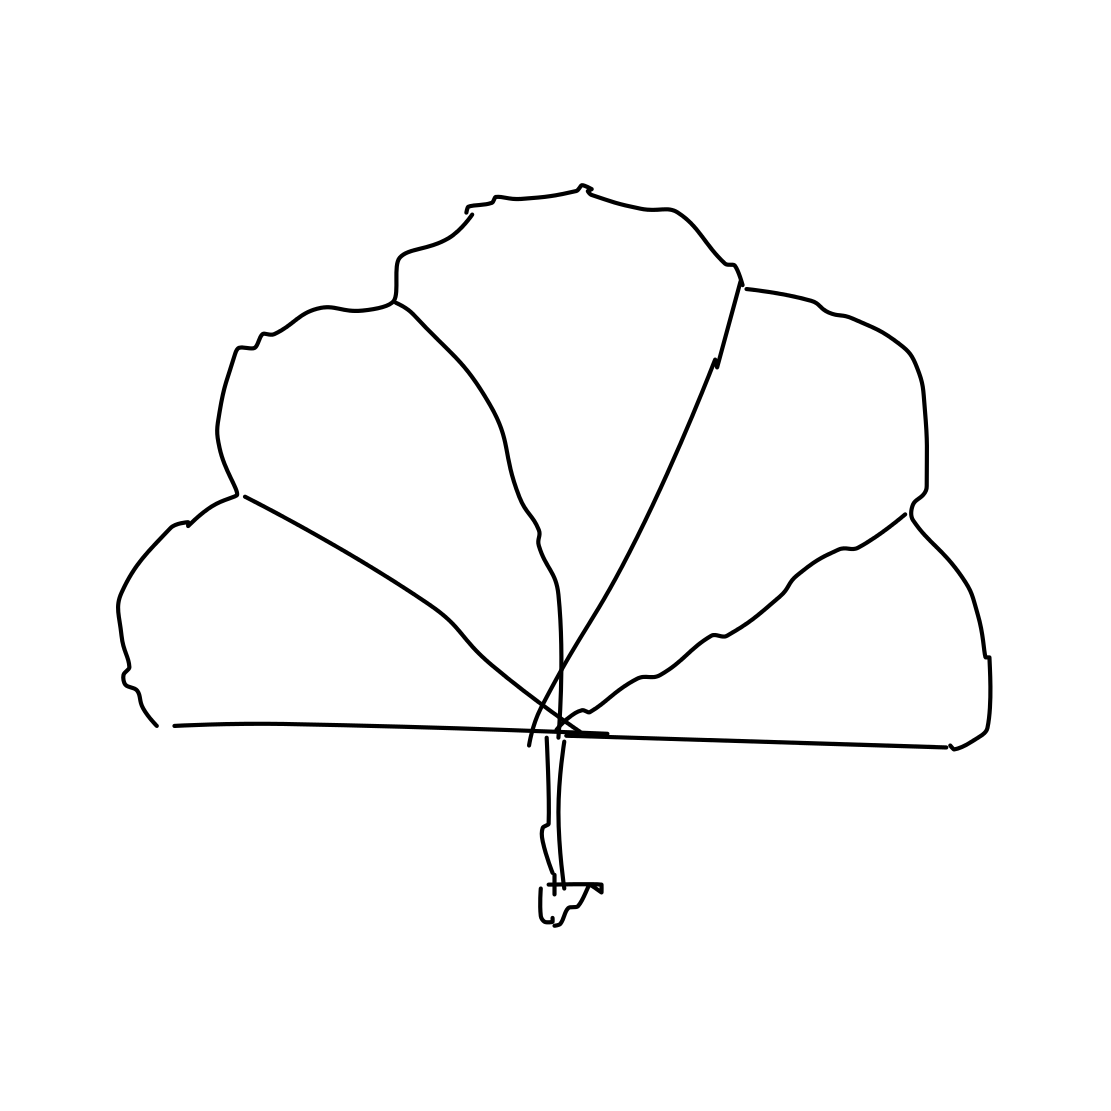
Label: parachute